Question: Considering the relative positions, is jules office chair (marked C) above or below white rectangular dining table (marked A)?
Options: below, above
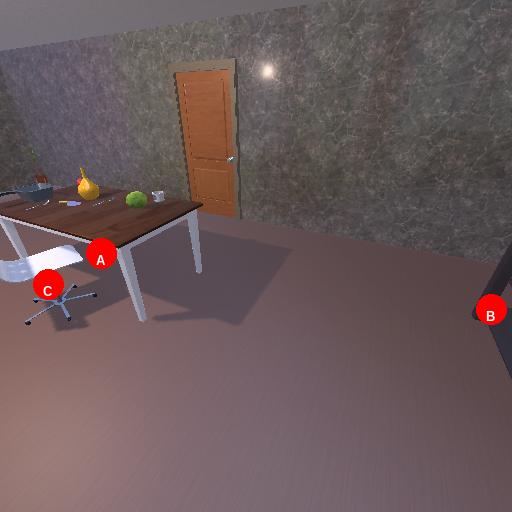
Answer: below